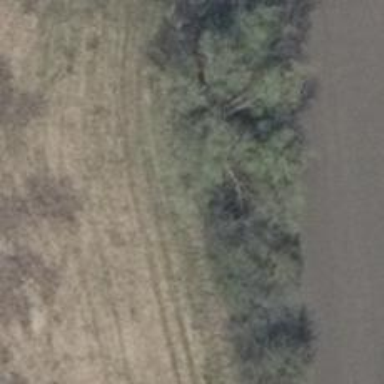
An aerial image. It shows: Deciduous tree with broadleaved leaves.